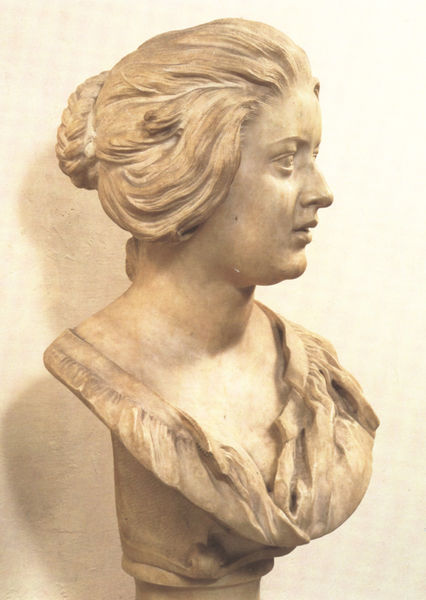
Titel: Büste von Constanza Bonarelli
Künstler: Giovanni Lorenzo Bernini
Institution: Florenz, Bargello
Schlagwörter: dunkel, haut, kopf, schatten, weiß, ausschnitt, busen, frau, frisur, hell, kleid, marmor, mund, nase, profil, augen, bluse, falten, gesicht, knoten, sockel, stein, hals, portrait, porträt, auge, gewand, haare, dekoltee, schön, skulptur, dutt, zopf, büste, plastik, schönheit, sex, geflochten, julia, mozart, frauenbüste, frauenkopf, ftisur